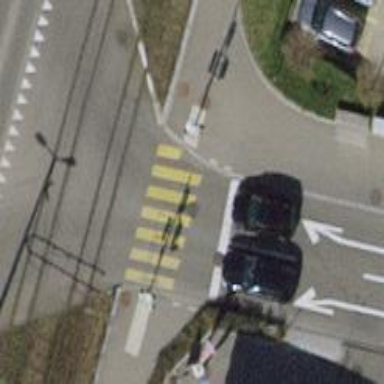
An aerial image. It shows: Road with traffic signals.